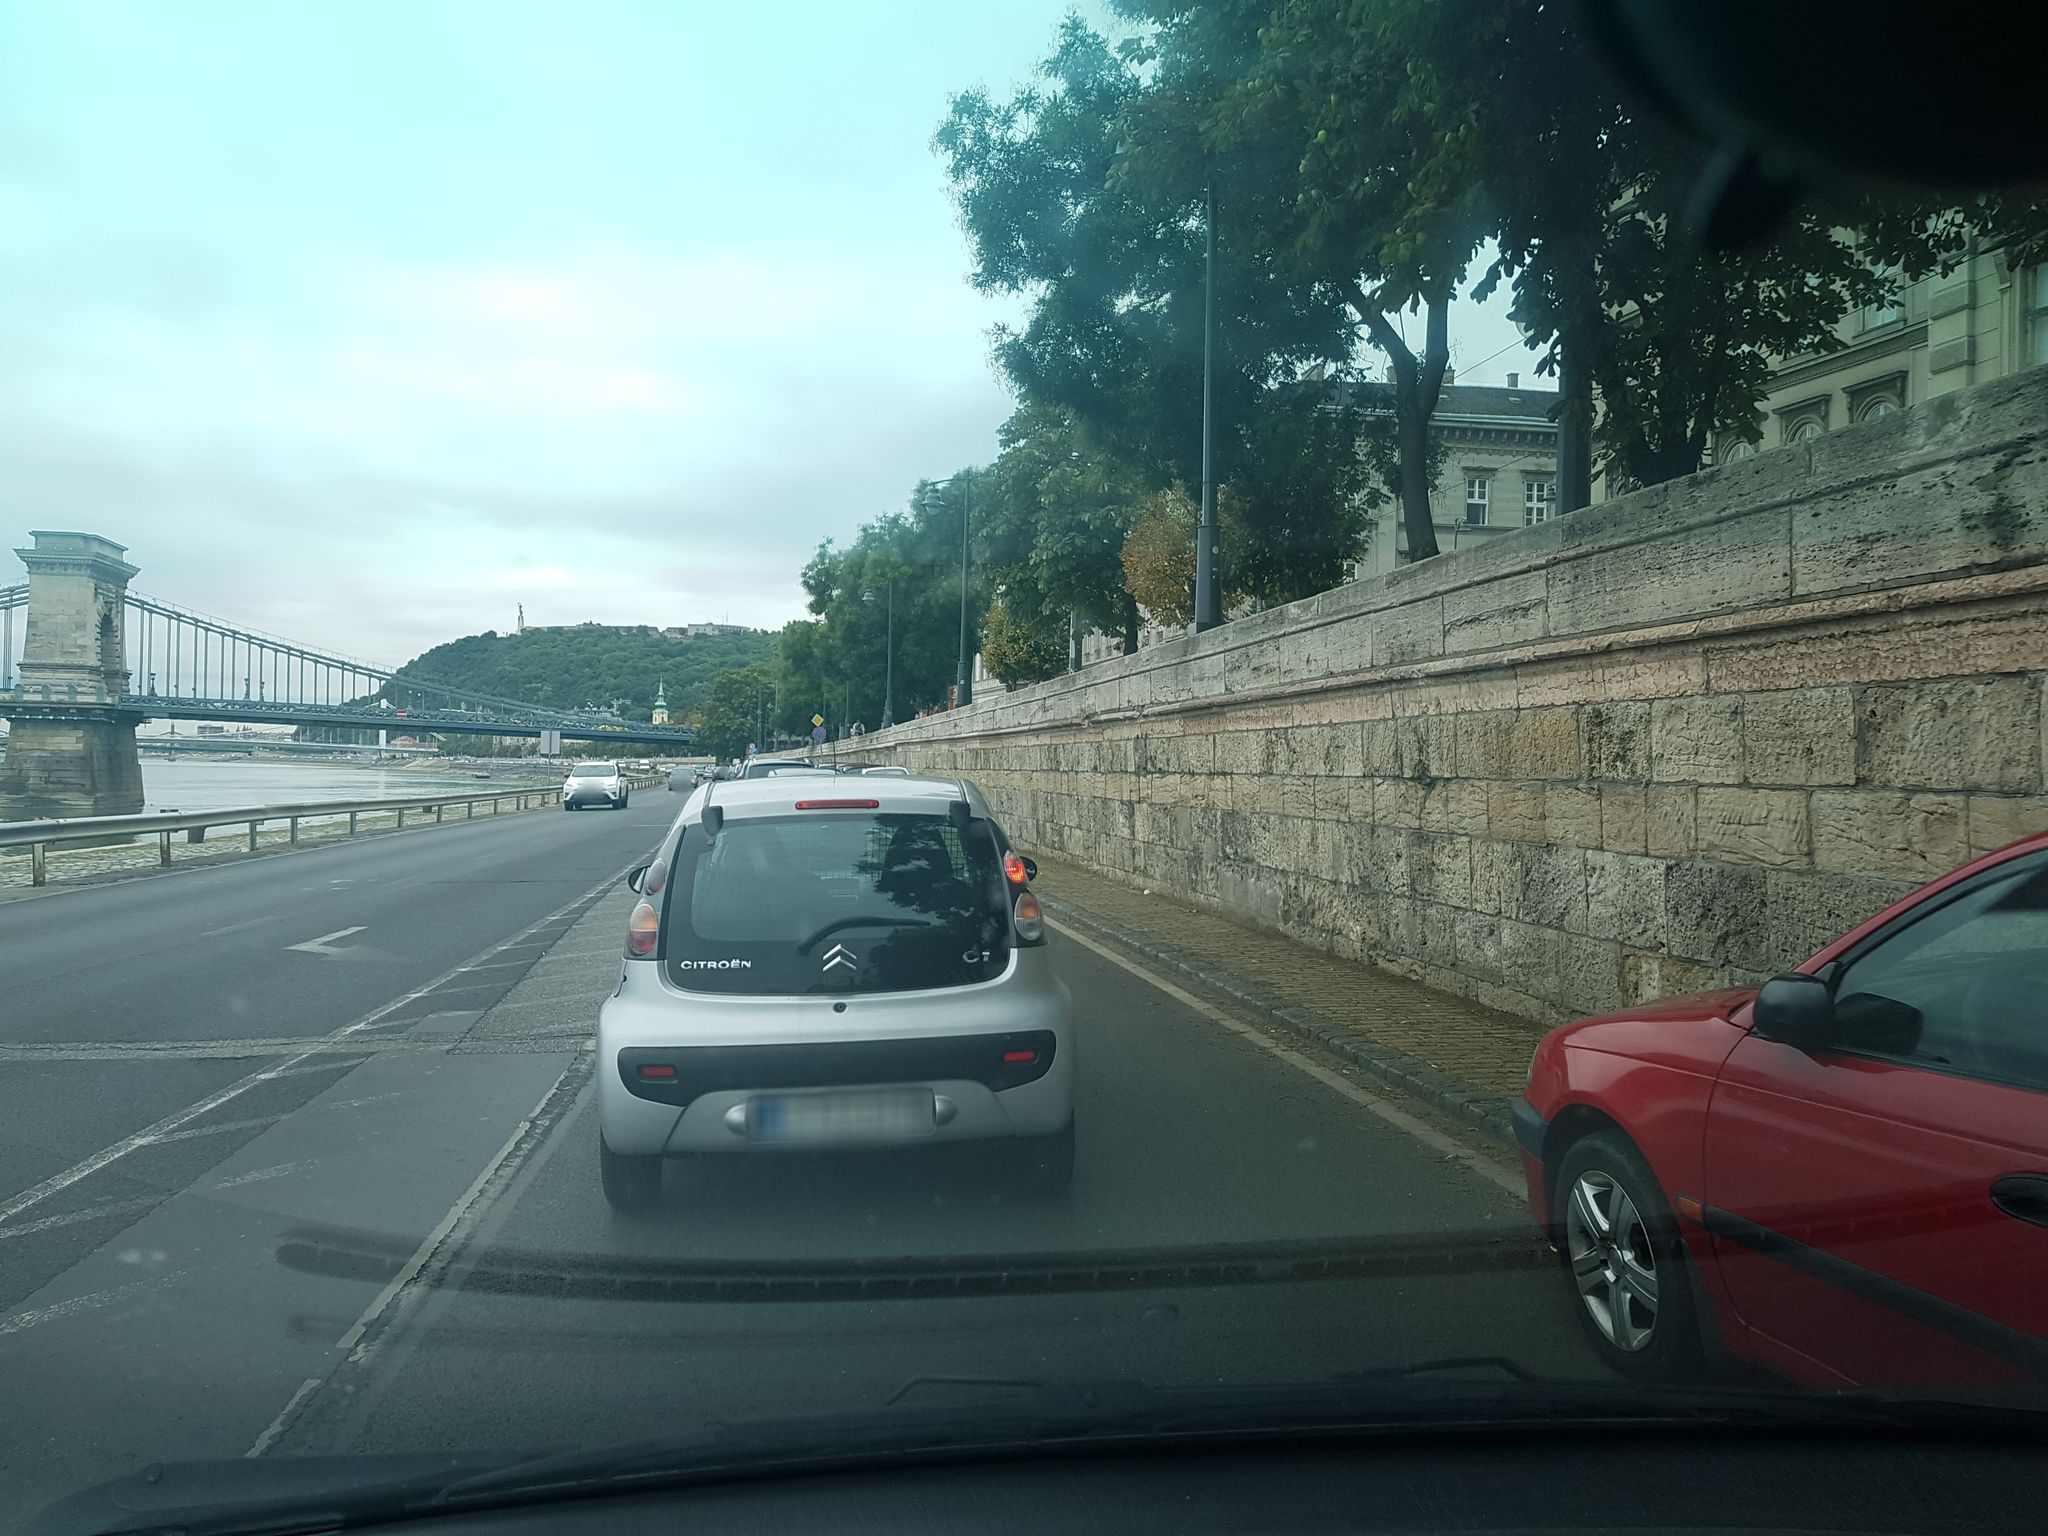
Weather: cloudy
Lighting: day
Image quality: good
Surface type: driving surface
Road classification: cycleway, footway
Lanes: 2, 3
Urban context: urban centre
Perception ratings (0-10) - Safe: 4.01, Lively: 6.08, Beautiful: 3.93, Boring: 2.19, Depressing: 4.3, Wealthy: 6.52